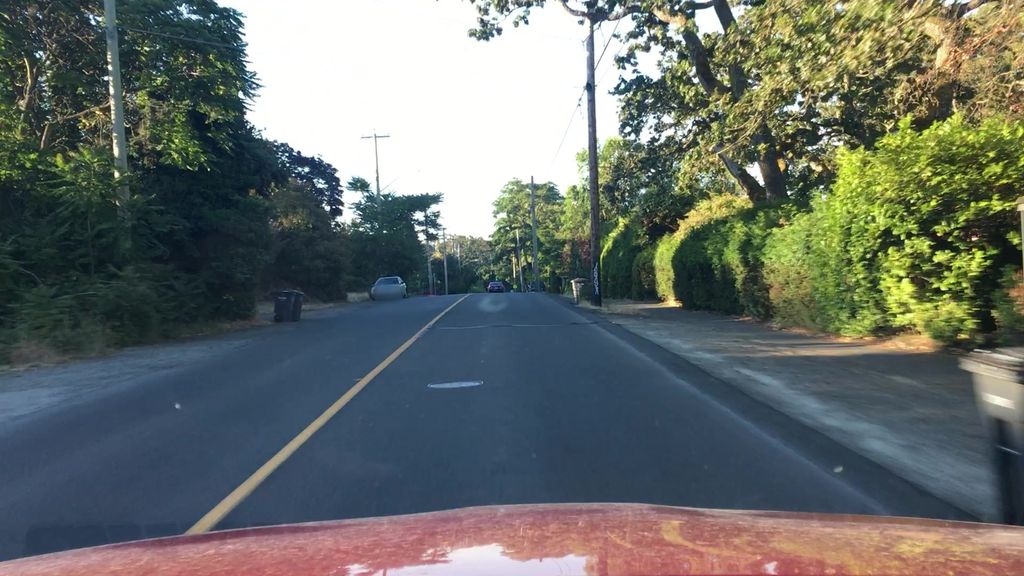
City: victoria